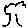
Label: tree